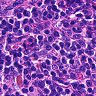
Metastatic tissue present: no